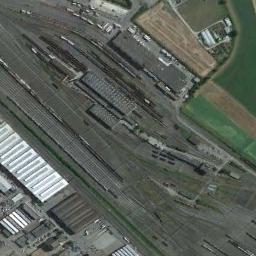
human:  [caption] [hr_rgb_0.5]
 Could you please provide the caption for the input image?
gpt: These staggered railways go through a industrial area and some trains are on the railways .

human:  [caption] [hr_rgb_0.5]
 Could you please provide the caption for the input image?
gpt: The railway is next to the grass and houses .

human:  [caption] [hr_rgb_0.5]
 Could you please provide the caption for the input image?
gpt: Several buildings of different shapes are beside the railway .

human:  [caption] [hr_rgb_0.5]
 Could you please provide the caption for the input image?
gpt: There are two parallel railways in the picture .

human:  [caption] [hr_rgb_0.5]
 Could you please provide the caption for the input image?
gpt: There are some buildings and green meadows beside the railway .